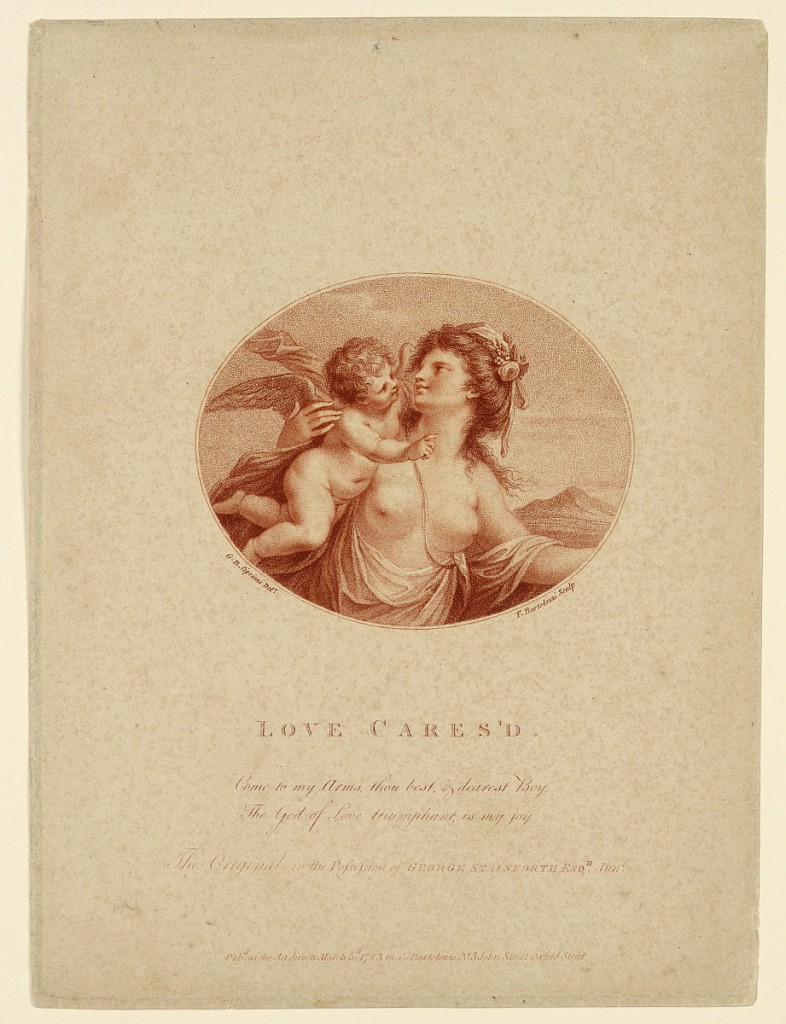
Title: Love Cares'd
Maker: Francesco Bartolozzi, Italian, active England, 1727–1815
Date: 1783
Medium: Stipple engraving in sanguine ink on paper
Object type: Print
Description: Composition in horizontal oval. Half-length figure of a young woman, lightly draped, embracing the winged Amor.